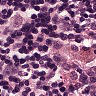
Metastatic tissue present: no